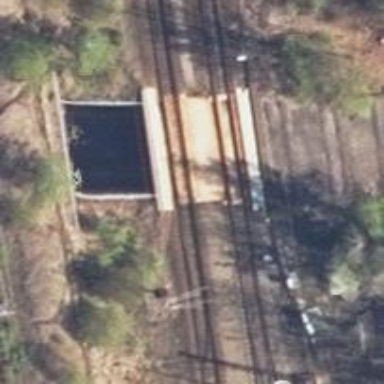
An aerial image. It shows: Unclassified road passing through tunnel.